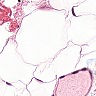
Metastatic tissue present: no